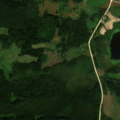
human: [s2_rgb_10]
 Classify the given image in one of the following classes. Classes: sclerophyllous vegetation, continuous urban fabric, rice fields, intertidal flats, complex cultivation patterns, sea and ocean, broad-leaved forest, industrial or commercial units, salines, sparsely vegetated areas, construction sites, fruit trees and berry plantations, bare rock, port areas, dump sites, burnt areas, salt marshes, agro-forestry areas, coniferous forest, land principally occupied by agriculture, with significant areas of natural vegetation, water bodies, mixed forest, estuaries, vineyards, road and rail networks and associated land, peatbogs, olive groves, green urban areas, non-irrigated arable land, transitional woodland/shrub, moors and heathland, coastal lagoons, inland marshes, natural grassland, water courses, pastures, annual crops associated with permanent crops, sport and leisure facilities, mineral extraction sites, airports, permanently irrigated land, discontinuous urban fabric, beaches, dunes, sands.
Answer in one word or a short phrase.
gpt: pastures, land principally occupied by agriculture, with significant areas of natural vegetation, mixed forest